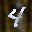
Label: 4